Aerial crown-view tile of a tropical tree (Barro Colorado Island, Panama), acquired 20241112:
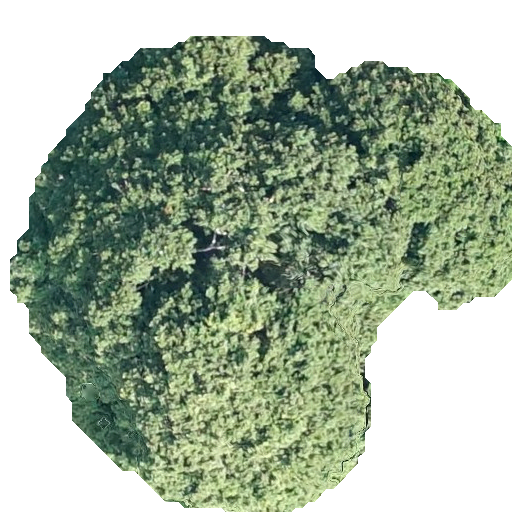
Species: Sloanea terniflora
GBIF accepted scientific name: Sloanea terniflora
Crown area: 263.986 m²